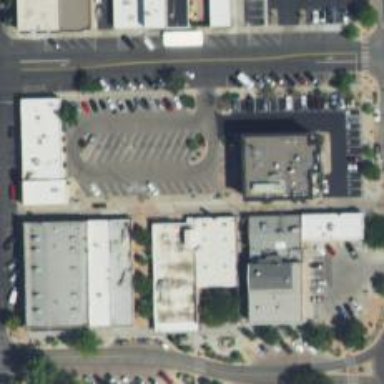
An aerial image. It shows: Parking space is available.